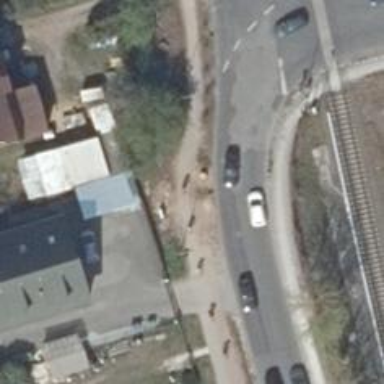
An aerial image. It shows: Secondary road with asphalt surface.